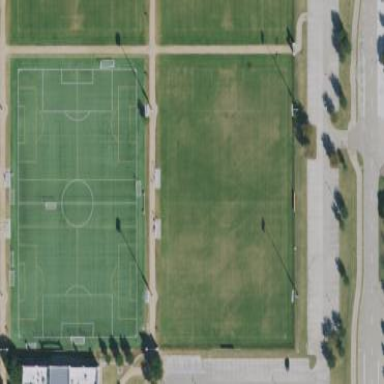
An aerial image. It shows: Soccer pitch designated for leisure and sports activities.